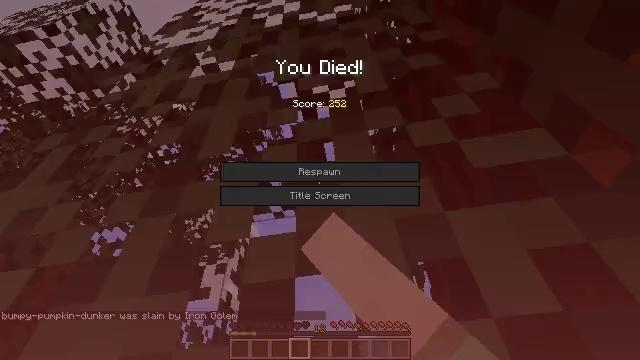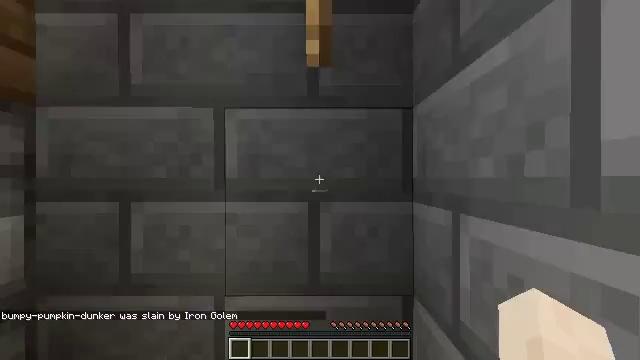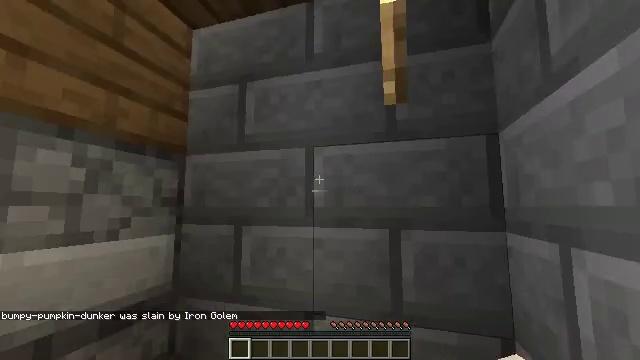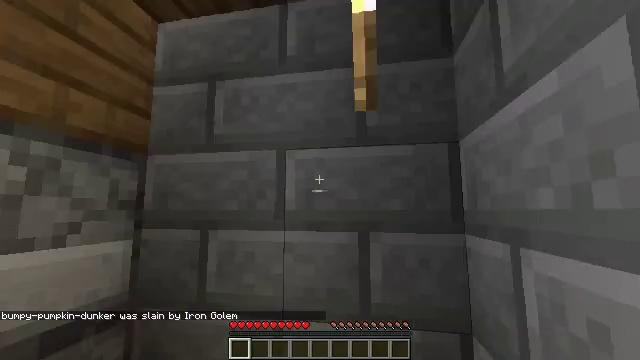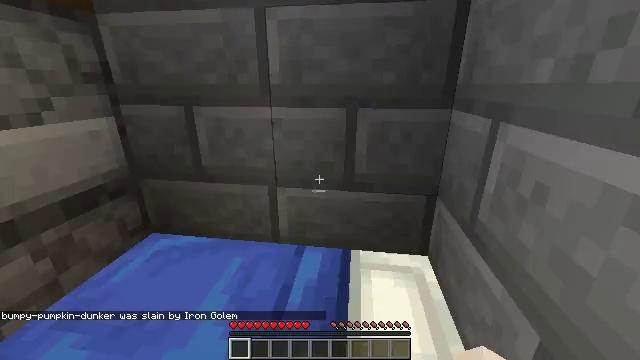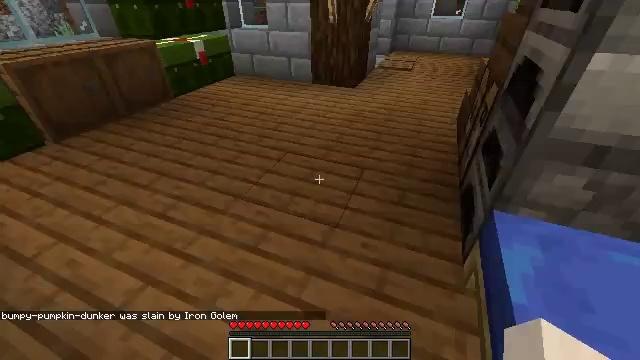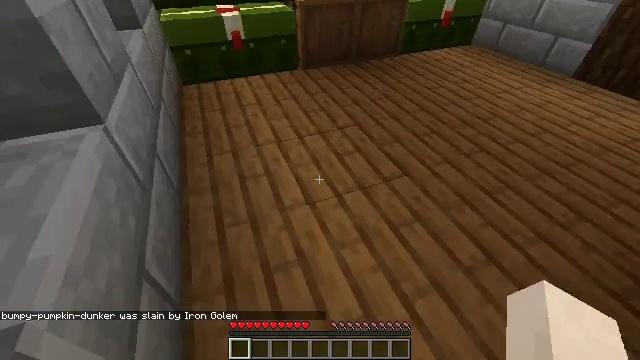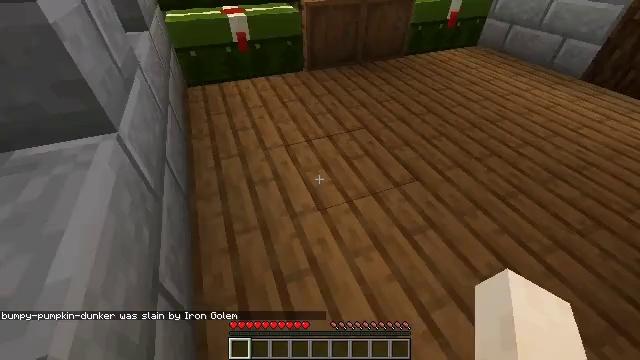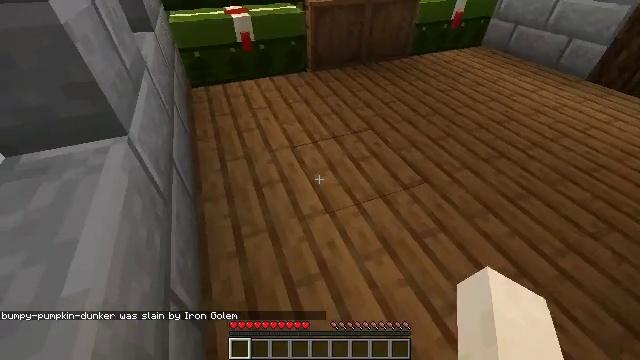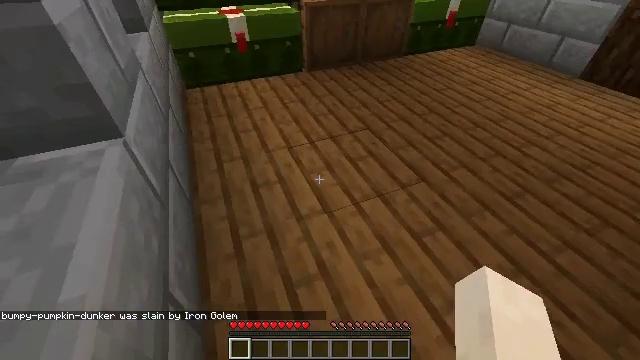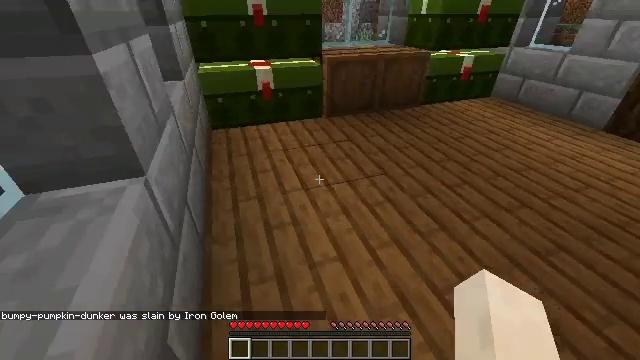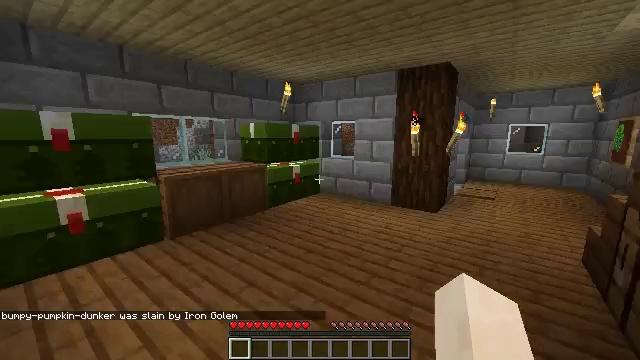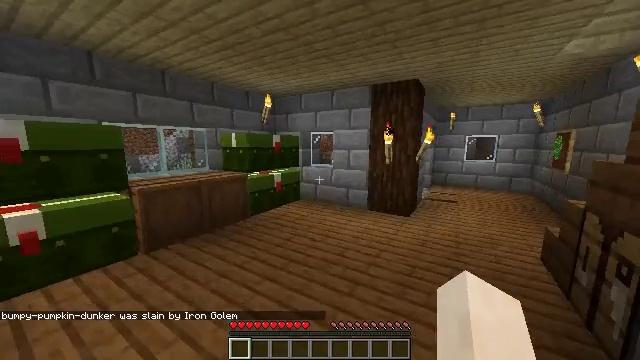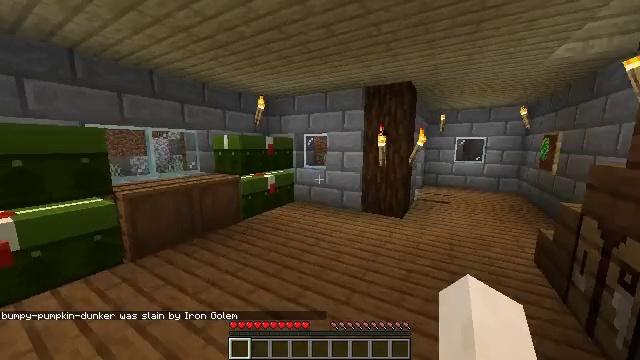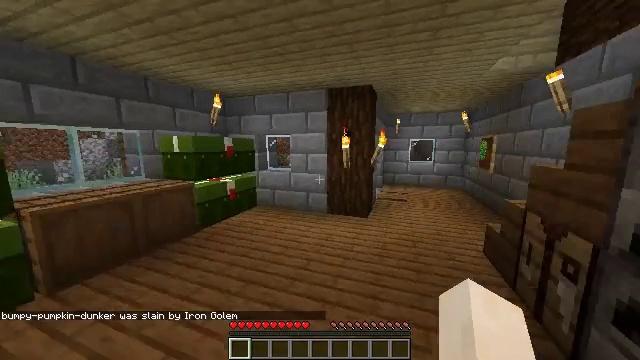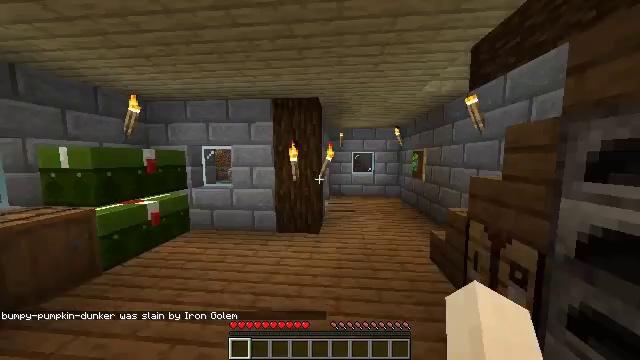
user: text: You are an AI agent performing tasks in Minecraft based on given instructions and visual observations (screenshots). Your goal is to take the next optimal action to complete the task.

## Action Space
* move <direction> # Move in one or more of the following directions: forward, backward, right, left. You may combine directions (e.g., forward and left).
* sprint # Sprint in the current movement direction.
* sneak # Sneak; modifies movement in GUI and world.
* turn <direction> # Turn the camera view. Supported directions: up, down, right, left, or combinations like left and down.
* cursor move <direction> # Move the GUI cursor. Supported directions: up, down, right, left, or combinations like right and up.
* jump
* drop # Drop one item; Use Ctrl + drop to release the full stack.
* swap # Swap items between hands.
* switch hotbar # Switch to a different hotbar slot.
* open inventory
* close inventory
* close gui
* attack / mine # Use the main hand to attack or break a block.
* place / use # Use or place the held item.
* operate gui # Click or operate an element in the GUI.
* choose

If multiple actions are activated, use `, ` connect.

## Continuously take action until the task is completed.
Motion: motion action
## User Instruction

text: Collect spruce leaves for landscaping.
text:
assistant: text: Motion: move forward, attack / mine, jump
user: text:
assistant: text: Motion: turn left and up
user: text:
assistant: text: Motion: turn right
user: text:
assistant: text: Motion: turn right and down
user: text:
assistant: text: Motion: move forward and move left, turn left and down
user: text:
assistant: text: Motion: move left, turn left and down
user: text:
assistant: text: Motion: no_op
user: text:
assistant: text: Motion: no_op
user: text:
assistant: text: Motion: turn right
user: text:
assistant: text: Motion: move forward, turn left and up
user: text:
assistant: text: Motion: move forward, turn right and up
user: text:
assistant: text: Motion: move forward, sprint, turn right and up
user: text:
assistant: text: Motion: move forward, sprint, turn right
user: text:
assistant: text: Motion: move forward, sprint, turn right
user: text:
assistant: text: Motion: move forward, turn right and up
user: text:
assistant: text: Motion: move forward, turn right
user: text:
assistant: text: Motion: move forward
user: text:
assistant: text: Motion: move forward, sprint
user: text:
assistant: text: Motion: move forward, sprint
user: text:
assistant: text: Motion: move forward, sprint
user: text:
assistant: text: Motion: move forward, turn down
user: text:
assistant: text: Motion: move forward, turn right and down
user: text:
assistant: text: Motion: move forward, turn right
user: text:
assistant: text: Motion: move forward
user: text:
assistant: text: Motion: move forward
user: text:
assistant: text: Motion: move forward
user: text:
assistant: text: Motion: move forward
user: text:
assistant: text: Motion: move forward
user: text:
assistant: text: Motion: move forward
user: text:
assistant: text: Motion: move forward